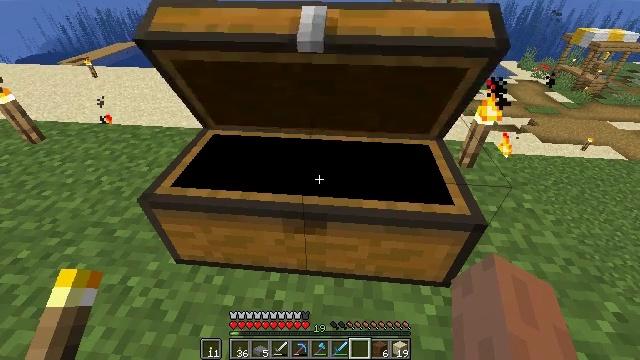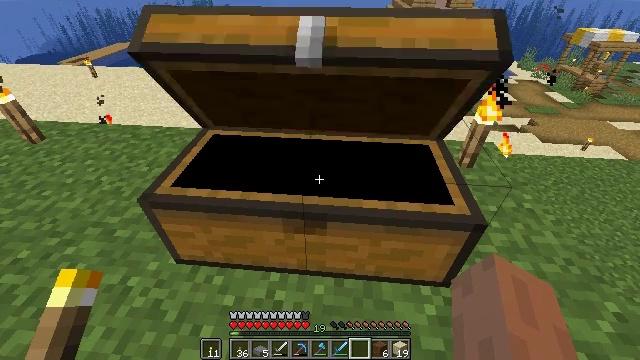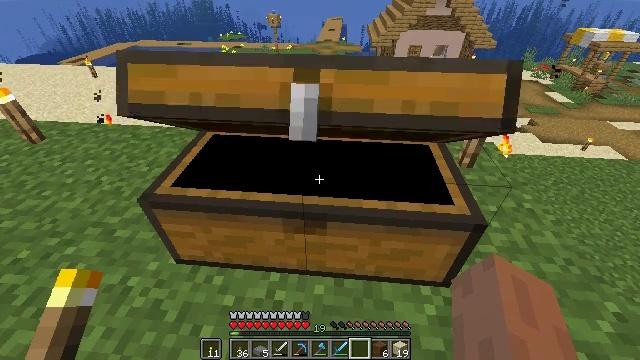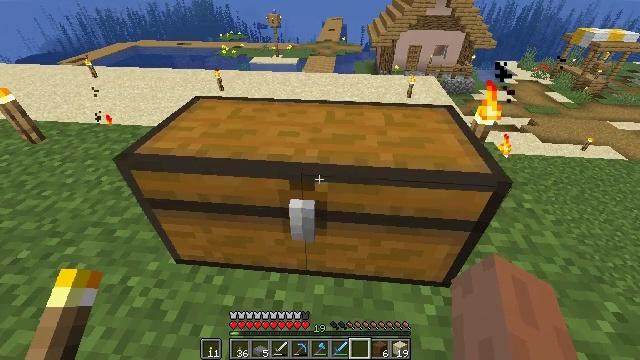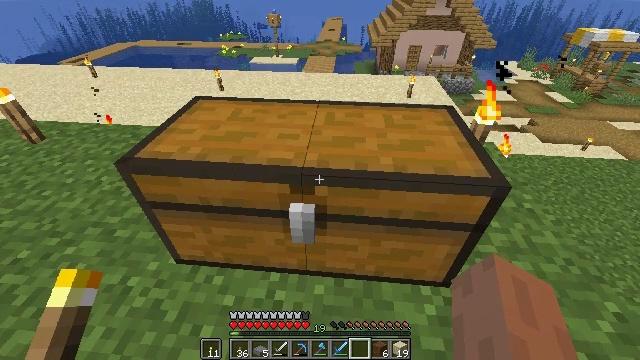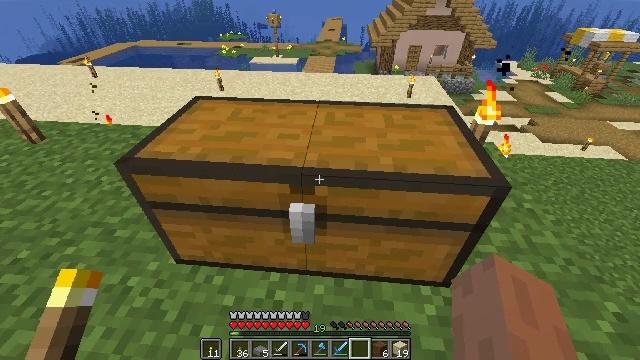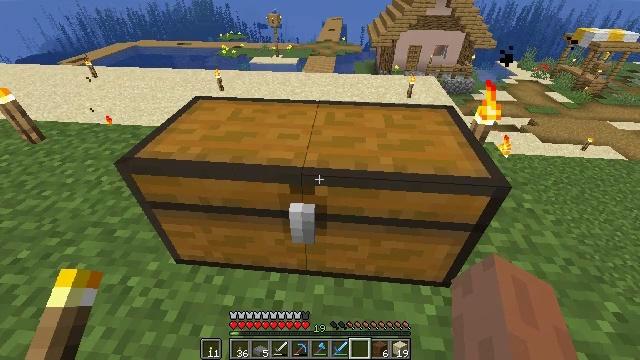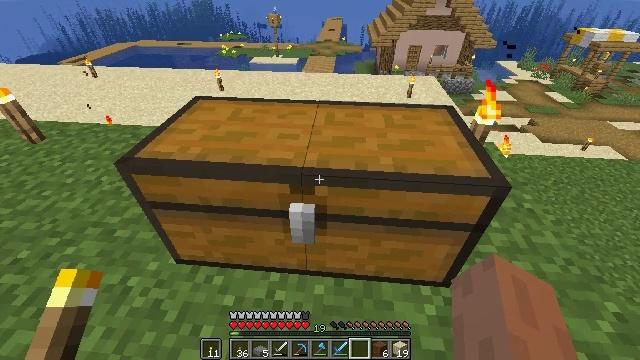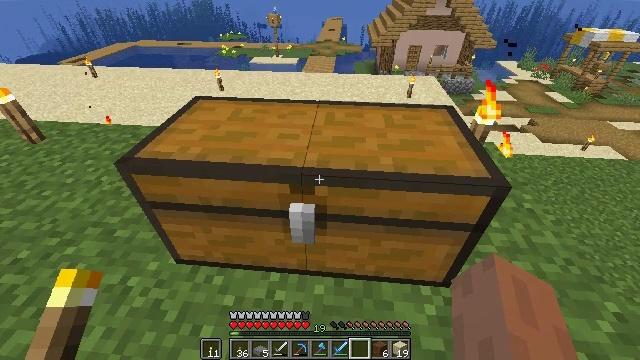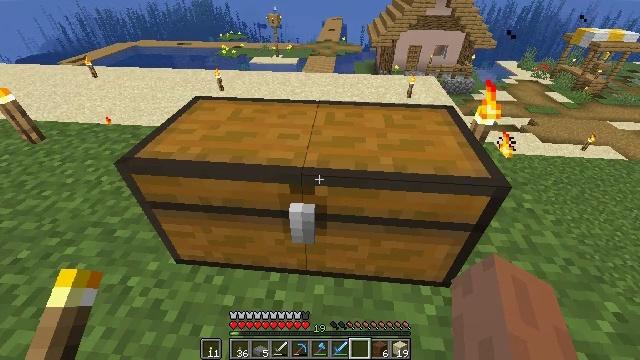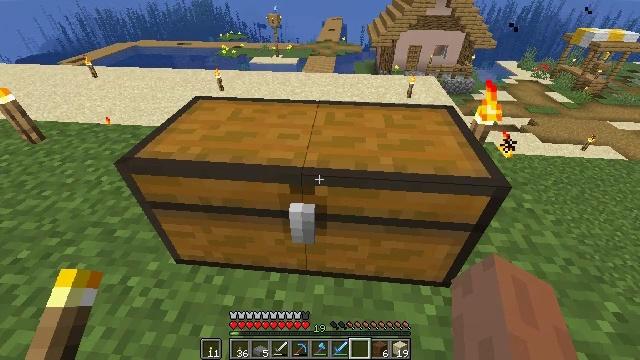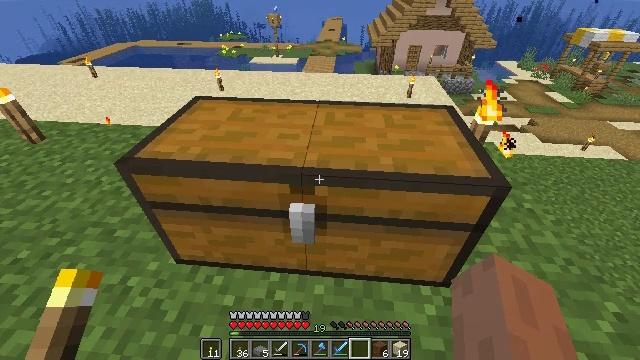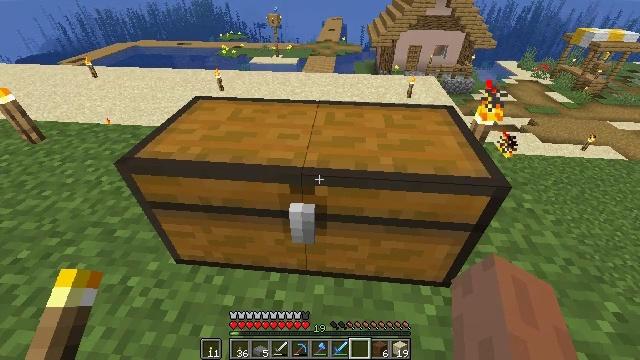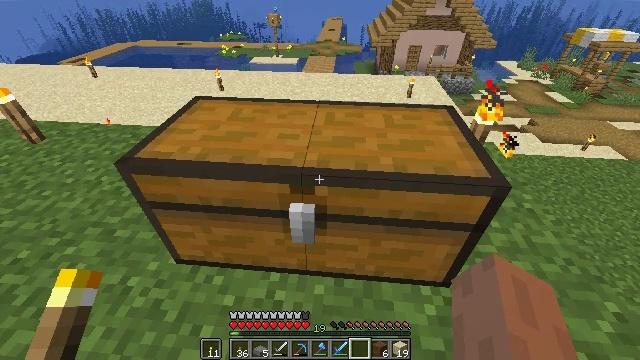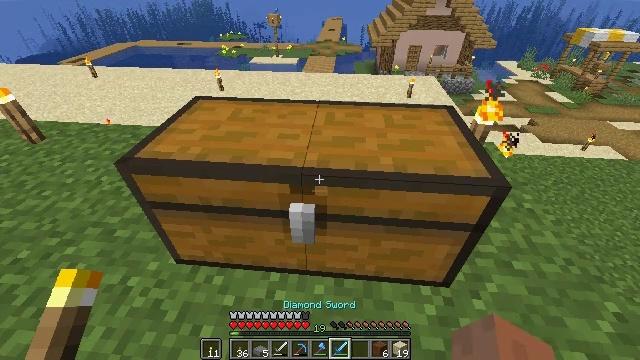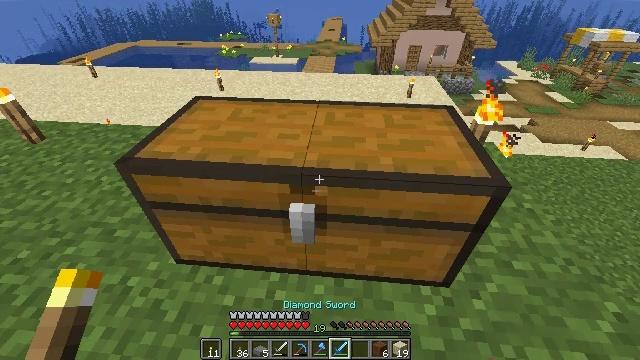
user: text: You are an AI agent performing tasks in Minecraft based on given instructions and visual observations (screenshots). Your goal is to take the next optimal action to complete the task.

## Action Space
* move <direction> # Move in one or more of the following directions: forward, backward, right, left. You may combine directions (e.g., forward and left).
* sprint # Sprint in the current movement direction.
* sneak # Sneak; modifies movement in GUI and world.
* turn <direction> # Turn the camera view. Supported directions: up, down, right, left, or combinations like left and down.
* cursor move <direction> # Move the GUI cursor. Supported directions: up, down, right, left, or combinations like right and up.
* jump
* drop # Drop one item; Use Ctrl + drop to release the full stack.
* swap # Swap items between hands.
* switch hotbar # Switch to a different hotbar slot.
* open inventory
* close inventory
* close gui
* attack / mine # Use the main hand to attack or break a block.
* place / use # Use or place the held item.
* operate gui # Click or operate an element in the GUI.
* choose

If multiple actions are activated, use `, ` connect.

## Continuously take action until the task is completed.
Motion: motion action
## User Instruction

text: Mine the chest to collect it.
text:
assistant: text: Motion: no_op
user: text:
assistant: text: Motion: no_op
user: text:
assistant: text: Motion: no_op
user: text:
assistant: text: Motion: no_op
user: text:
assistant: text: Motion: no_op
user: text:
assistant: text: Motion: no_op
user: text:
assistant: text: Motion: no_op
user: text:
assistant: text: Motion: no_op
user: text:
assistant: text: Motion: no_op
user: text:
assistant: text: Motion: no_op
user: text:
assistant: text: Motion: no_op
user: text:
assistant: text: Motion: no_op
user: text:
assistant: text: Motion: no_op
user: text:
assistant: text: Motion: no_op
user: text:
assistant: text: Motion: no_op
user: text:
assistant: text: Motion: no_op
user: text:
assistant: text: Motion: no_op
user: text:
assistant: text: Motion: no_op
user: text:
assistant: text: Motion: no_op
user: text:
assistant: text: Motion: no_op
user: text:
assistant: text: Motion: no_op
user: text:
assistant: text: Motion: no_op
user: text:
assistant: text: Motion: no_op
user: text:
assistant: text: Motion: no_op
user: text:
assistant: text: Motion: no_op
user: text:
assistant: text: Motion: no_op
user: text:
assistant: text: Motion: no_op
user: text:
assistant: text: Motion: no_op
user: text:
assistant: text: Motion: no_op
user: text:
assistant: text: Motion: no_op